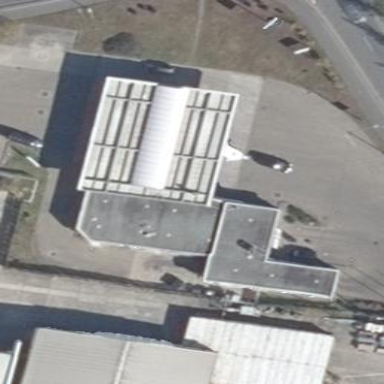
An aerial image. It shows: View of roof of building.